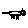
Label: cat